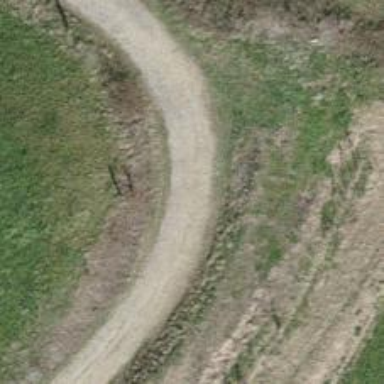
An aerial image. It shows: Gravel track with Grade 3 quality.